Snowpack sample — Buffalo Mountain, Silverthorne, Colorado, USA (1/25/25, 10:11 AM MST)
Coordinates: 39.6222, -106.1139
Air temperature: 22 °F
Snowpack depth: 110 cm
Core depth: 30 cm
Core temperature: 42.8 °F
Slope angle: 12°, slope face: 102°
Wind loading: high
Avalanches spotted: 0
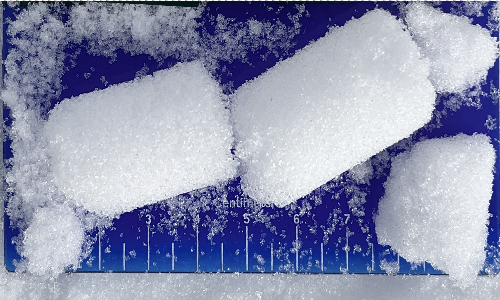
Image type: core
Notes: No avalanches nearby, collected on the outskirts of a fire break 15 meters from the treeline, on way to Buffalo and Red Mountain